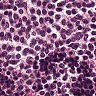
Metastatic tissue present: no